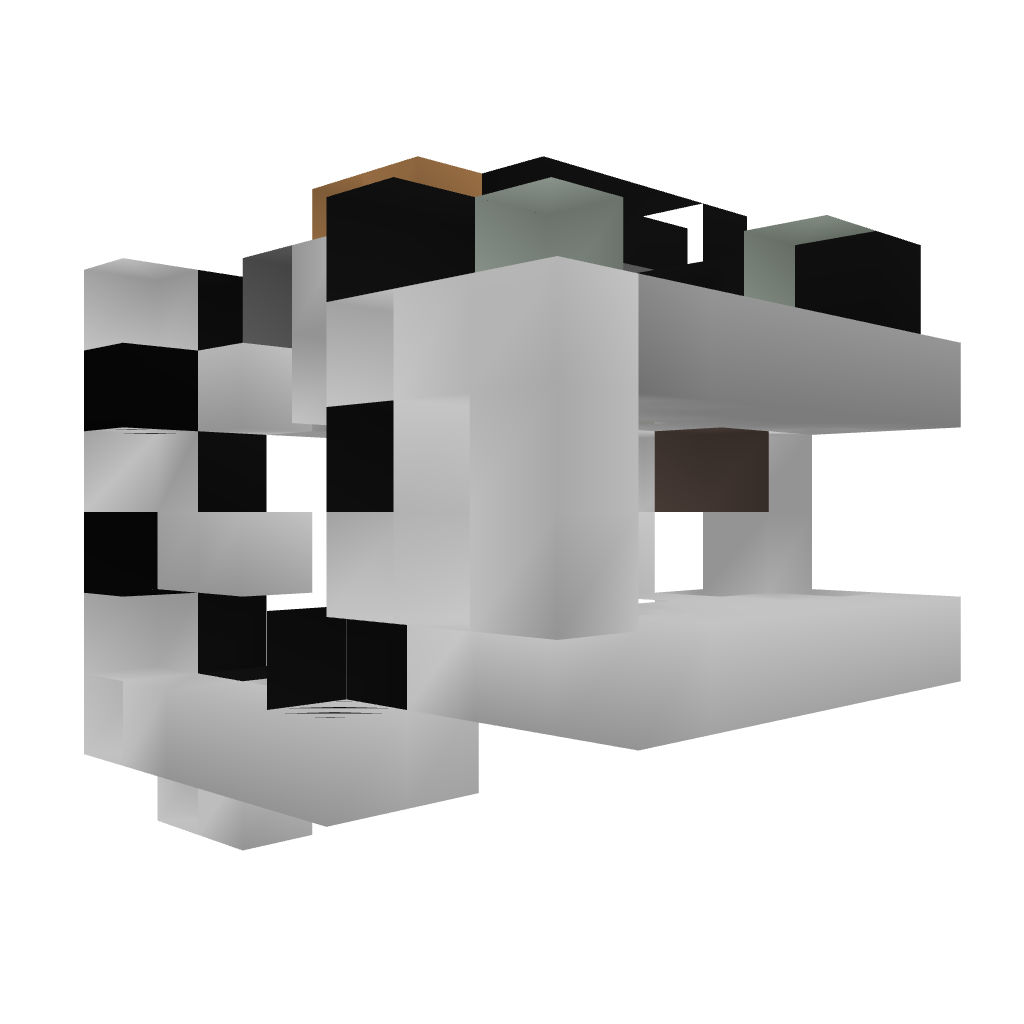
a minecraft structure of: Chicken Farm+Cooker #2